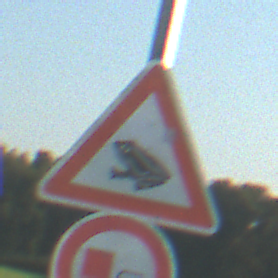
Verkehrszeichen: AmphibienwanderungRechts
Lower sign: UeberholverbotKraftfahrzeuge
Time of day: MorningAfternoon
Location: Outdoor (Nature)
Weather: Clear
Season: NotSpecified
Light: Natural